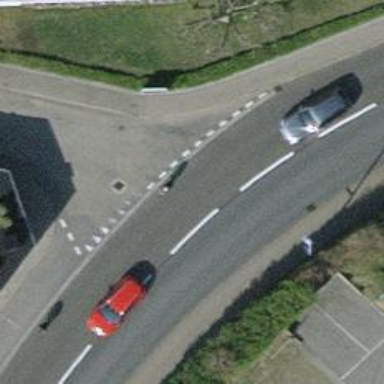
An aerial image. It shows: Road with "give way" sign.